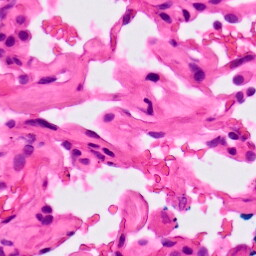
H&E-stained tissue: Lung